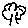
Label: tree